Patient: sex F, age 68
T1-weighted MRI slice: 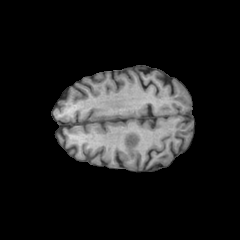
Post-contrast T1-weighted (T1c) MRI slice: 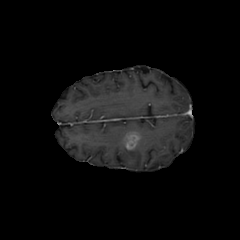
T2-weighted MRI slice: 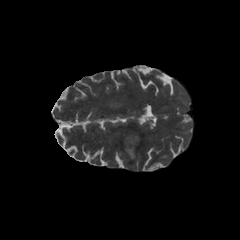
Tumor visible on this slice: yes
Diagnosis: Glioblastoma, IDH-wildtype
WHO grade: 4